Interaction volume radius: 10 \u00c5
Interaction volume height: 15 \u00c5
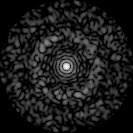
Disorder parameter: 0.8255